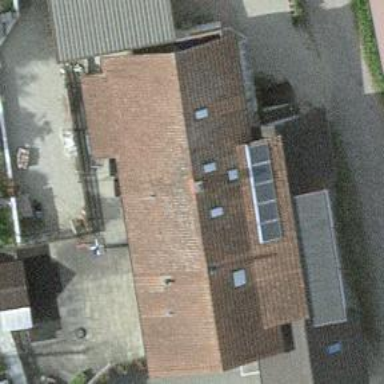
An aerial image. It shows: Residential building.